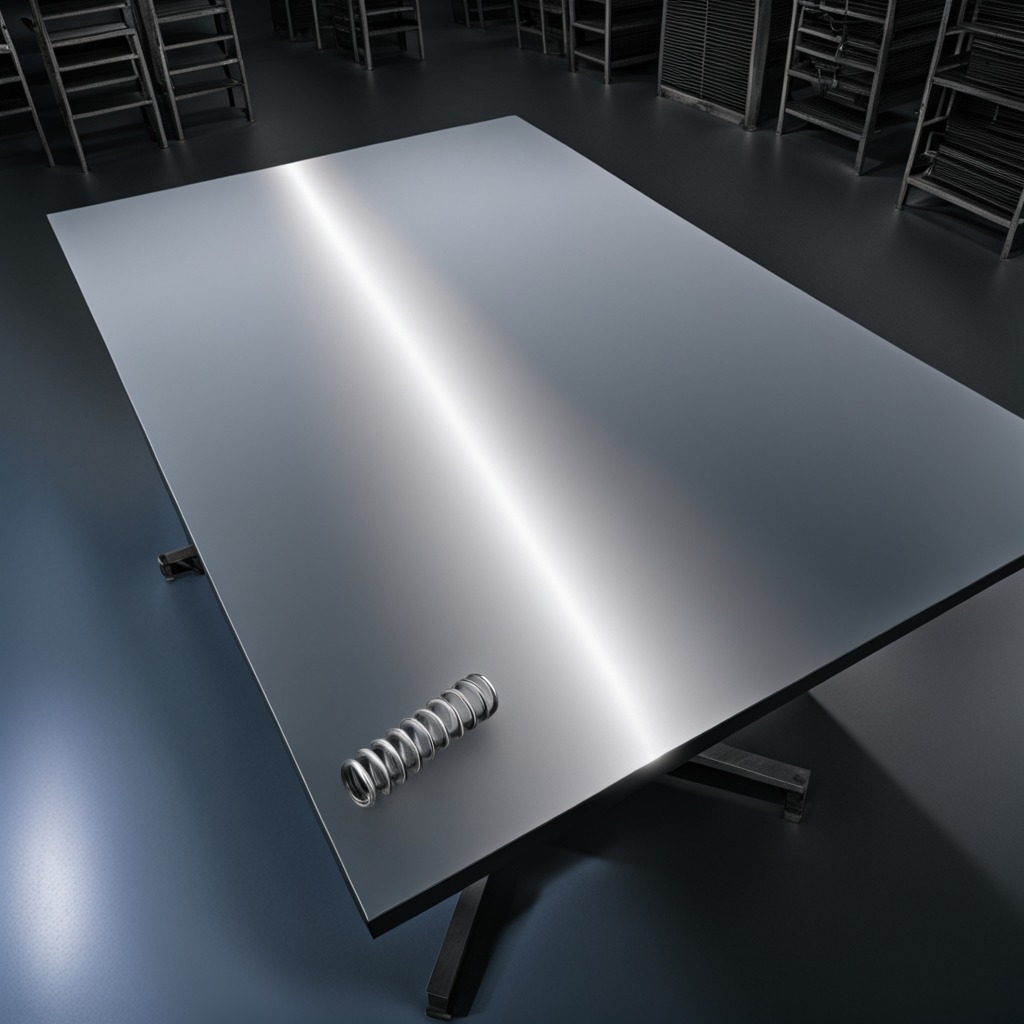
A coiled metal spring is lying on the tabletop in the evening.